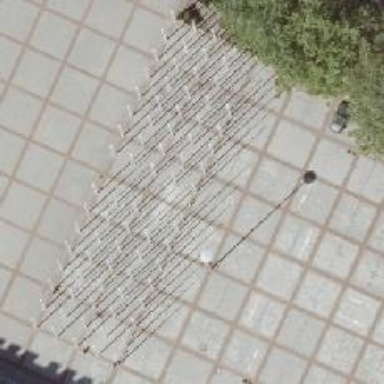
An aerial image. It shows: Flagpole structure.